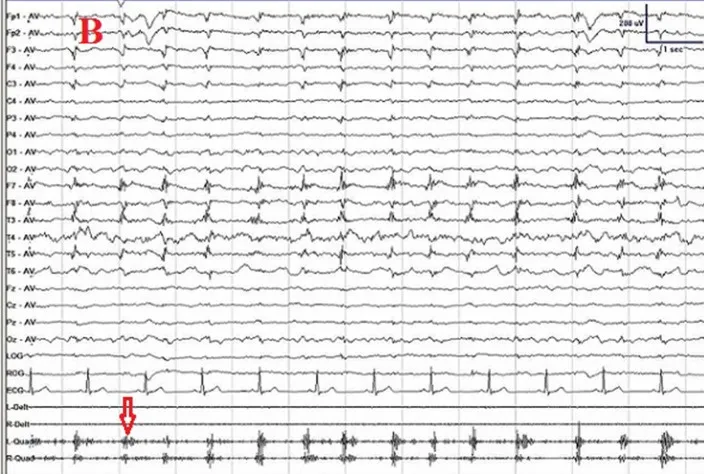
After treatment with penicillin for 2 courses, PLED disappeared and repeated EEG (B) showed only slowing waves and muscle artifacts produced by persisted rhythmic orofacial involuntary movements (red arrow).
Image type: electrography (eeg)